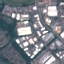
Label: Industrial